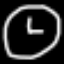
Label: clock